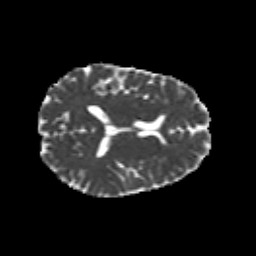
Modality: MD
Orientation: axial
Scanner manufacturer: siemens
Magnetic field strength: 3 T
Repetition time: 6.8 s
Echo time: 0.093 s